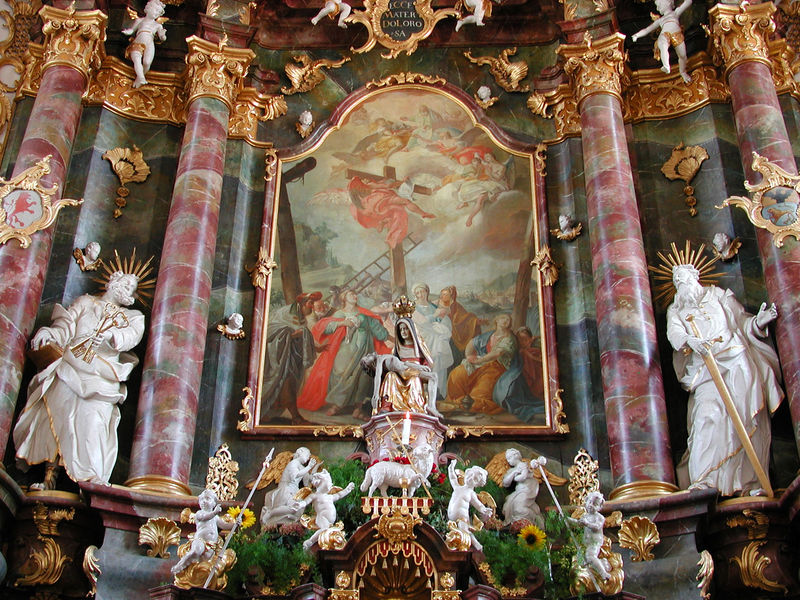
Titel: Hochaltar mit Gnadenbild
Künstler: Joachim Werkstatt Früholz
Standort: Steinhausen, Unserer lieben Frau, Pfarrkirche St. Peter und Paul (EU - D - BW)
Schlagwörter: gemälde, holz, marmor, säulen, barock, tot, kirche, gold, innen, krone, engel, farbig, leiter, bemalt, foto, strahlen, altar, fries, heiligenschein, skulpturen, christus, jesus, kreuzabnahme, pieta, heilige, putten, maria, madonna, petrus, sonnenblumen, seitenaltar